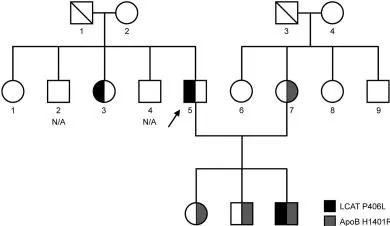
Pedigree of the family. The proband is indicated by an arrow. Left or right filled symbols indicate heterozygous carriers of LCAT (black) and apoB (gray) variants; white symbols indicate noncarrier relatives (square, male; circle, female). Slashed symbols indicate deceased individuals; N/A indicates family members not available for analysis.
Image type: pathology (immunostaining)